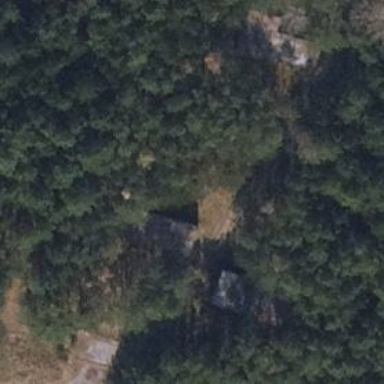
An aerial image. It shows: Military bunker.